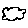
Label: cloud